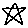
Label: star